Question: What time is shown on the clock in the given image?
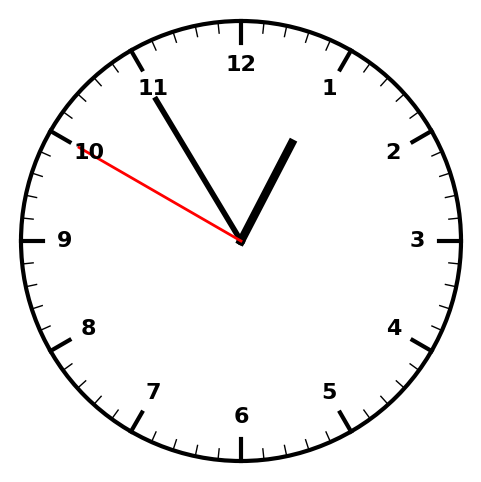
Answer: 12:54:50